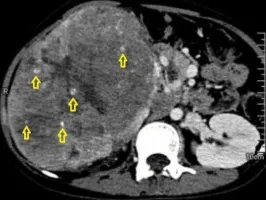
Contrast-enhanced CT-scan of the whole abdomen. (B) Intratumoral calcifications (arrows).
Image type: radiology (ct)